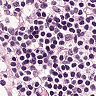
Metastatic tissue present: no